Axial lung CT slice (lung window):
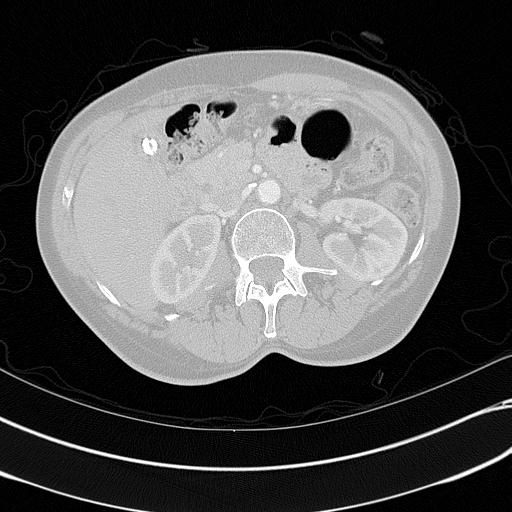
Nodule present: no